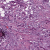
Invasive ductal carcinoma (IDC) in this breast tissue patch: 1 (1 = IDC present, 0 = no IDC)